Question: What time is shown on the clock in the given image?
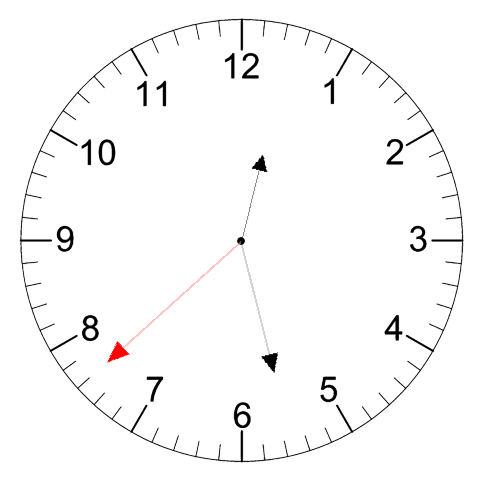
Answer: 12:27:38